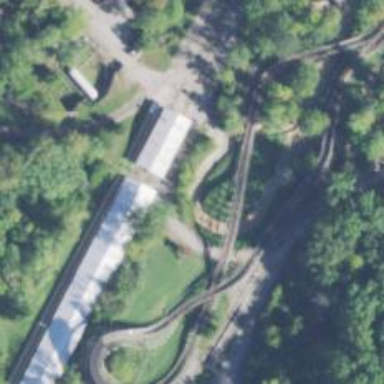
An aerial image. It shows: River rafting attraction featuring water track roller coaster.